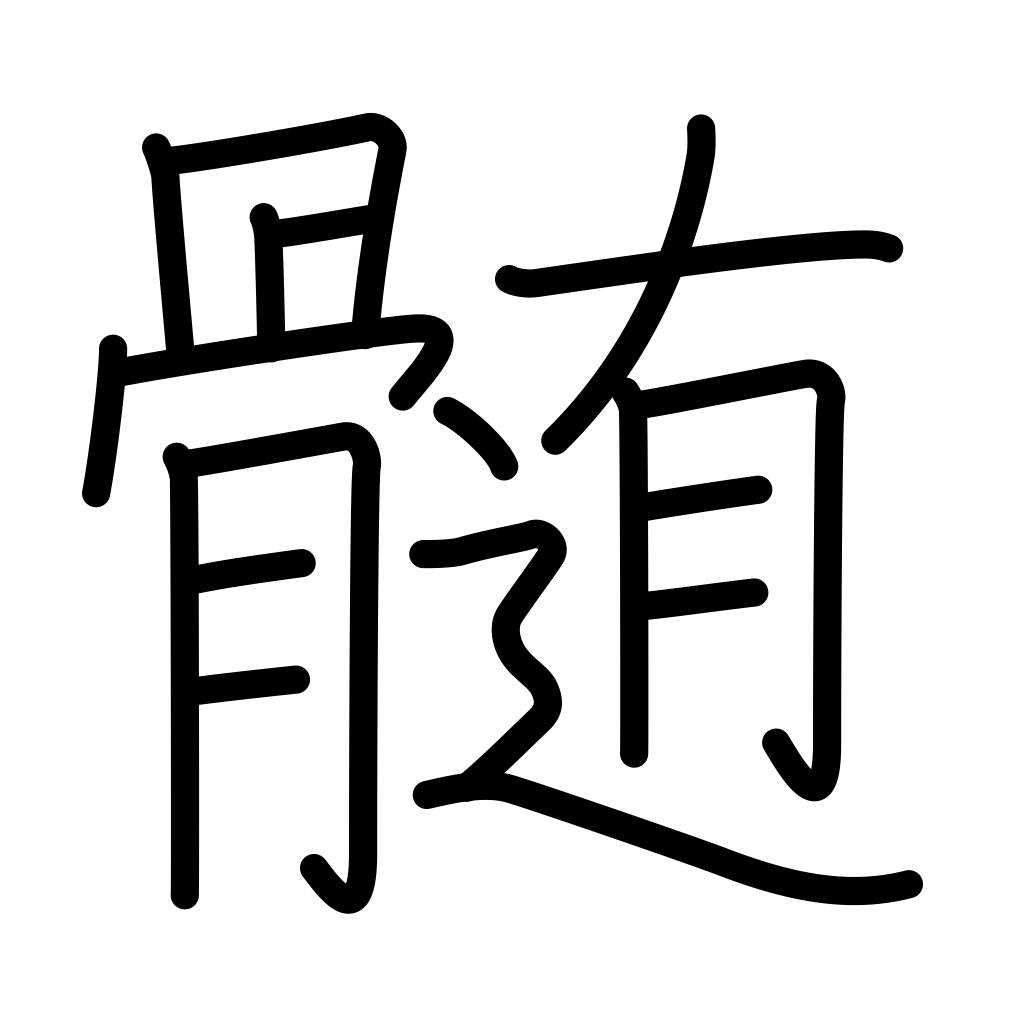
Meaning: marrow, pith, essence